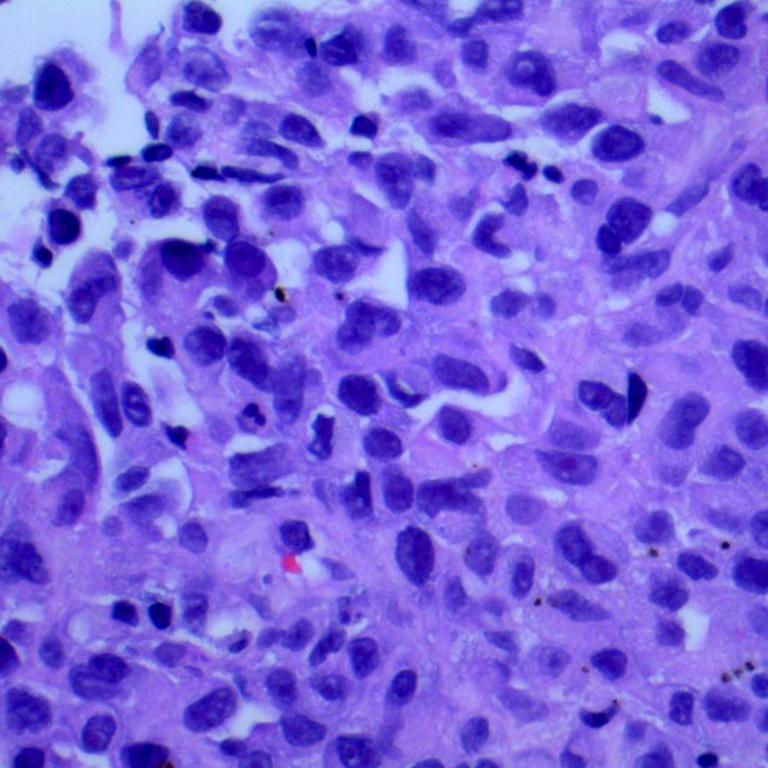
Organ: lung
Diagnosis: adenocarcinomas